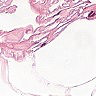
Metastatic tissue present: no